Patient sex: M
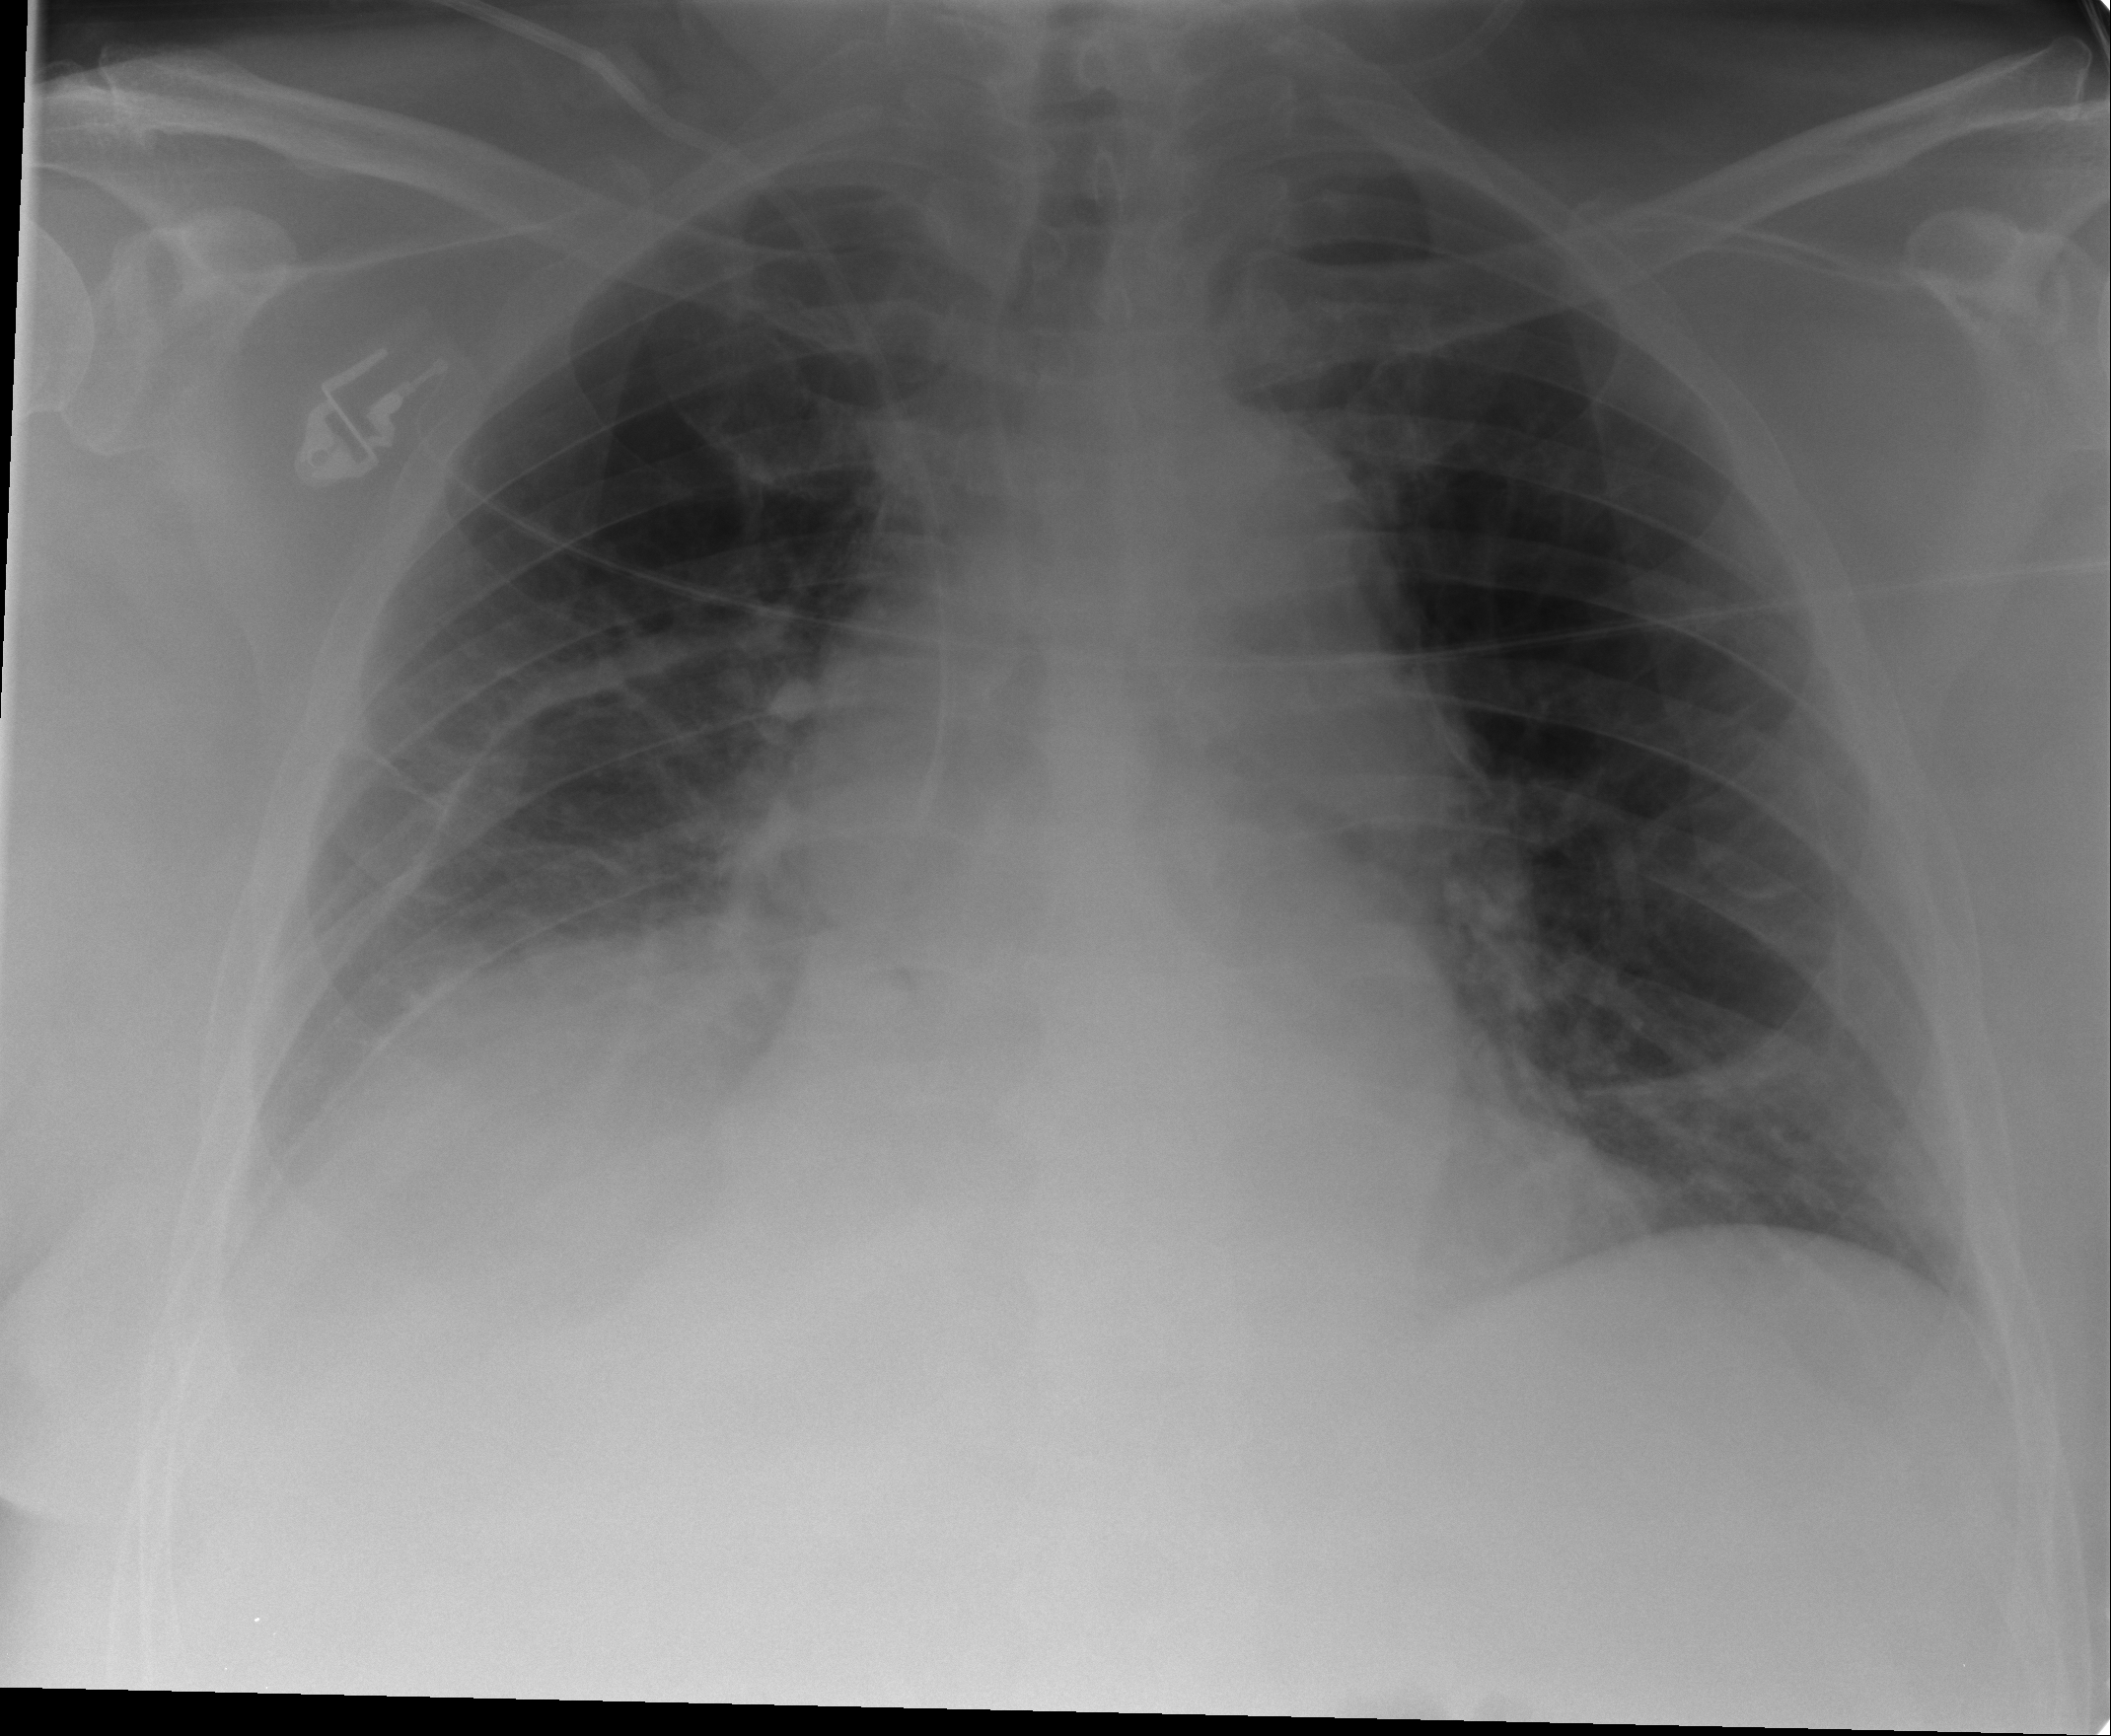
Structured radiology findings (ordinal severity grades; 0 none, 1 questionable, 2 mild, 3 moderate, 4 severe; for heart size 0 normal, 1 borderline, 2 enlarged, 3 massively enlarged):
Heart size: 2
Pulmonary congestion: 1
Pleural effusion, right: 3
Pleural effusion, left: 0
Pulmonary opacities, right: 1
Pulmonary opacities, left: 1
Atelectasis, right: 3
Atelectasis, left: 2